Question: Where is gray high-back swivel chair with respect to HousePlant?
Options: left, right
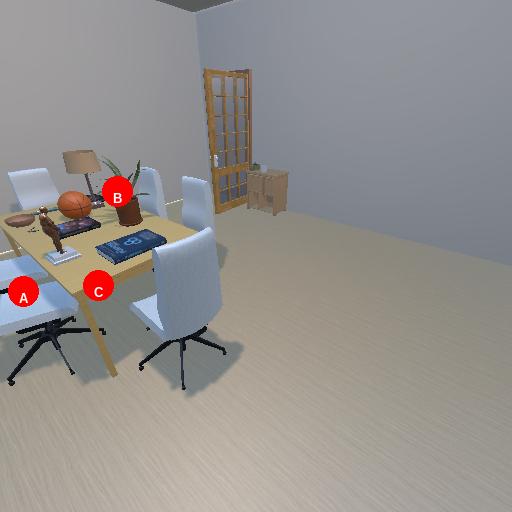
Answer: left